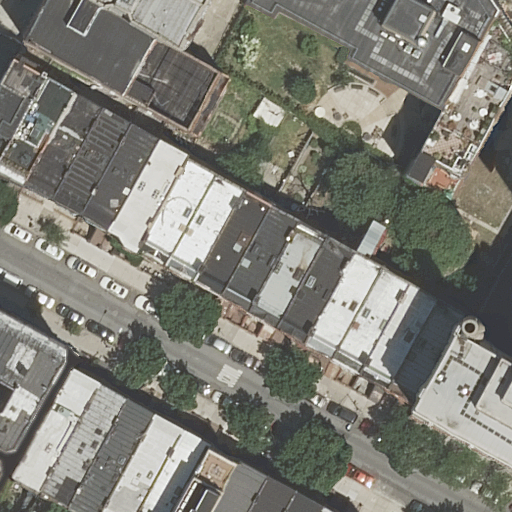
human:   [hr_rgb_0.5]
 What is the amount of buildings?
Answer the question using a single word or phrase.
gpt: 33

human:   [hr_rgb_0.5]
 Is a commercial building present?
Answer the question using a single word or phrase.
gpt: no

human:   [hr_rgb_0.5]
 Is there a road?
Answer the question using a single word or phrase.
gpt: yes

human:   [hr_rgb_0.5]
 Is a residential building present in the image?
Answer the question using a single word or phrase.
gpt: yes

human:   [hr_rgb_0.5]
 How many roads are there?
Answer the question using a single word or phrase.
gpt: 1

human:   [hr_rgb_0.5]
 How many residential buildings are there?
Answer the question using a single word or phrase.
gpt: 32

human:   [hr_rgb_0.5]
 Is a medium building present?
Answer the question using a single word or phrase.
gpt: yes

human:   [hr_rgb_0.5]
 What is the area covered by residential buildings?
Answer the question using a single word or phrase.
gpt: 4420m2

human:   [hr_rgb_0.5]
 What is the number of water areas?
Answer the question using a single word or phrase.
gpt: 0

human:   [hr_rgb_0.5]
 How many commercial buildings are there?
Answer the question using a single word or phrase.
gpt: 0

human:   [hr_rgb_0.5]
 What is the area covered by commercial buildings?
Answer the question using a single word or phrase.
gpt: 0m2

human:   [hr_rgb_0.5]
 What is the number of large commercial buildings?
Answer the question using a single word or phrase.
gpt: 0

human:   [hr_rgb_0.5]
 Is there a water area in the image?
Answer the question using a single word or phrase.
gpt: no

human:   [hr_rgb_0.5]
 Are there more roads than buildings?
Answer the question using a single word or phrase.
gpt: no

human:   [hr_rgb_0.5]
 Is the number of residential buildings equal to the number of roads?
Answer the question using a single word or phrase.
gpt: no

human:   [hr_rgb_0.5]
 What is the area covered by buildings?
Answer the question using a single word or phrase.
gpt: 4865m2

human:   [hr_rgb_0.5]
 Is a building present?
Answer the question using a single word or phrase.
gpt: yes

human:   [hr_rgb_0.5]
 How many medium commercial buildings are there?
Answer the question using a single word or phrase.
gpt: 0

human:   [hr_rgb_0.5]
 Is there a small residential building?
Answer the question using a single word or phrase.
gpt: yes

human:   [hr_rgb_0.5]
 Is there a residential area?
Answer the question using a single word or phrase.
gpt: no

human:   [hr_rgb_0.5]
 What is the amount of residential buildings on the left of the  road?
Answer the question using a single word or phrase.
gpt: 16

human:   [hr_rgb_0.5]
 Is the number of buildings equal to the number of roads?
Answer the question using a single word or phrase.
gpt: no

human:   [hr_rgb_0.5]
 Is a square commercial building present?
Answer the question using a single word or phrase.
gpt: no

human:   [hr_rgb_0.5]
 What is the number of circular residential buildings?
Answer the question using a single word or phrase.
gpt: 0

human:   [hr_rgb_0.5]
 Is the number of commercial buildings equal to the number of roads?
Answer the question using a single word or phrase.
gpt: no

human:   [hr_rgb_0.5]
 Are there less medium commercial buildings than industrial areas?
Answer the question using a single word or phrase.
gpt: no

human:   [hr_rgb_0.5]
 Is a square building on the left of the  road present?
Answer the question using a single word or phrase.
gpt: no

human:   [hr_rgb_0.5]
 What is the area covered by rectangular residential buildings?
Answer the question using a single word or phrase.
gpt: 2682m2

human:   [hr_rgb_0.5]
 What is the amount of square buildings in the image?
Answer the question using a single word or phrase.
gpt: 0

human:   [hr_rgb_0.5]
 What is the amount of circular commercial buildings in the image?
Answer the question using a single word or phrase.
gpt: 0

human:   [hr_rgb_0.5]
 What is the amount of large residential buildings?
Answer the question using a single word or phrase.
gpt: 1

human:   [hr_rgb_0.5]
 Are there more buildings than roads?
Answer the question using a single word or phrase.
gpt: yes

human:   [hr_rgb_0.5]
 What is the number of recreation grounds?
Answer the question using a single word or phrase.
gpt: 0

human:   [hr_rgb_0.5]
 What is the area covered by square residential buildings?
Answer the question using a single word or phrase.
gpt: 0m2

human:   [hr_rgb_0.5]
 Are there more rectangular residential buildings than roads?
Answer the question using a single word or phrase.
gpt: yes

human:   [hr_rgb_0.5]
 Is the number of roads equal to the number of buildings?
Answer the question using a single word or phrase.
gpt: no

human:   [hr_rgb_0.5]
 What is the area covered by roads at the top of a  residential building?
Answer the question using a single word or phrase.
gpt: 0m2

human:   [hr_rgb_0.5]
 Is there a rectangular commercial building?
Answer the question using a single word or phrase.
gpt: no

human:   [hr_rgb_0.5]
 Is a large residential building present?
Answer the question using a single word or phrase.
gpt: yes

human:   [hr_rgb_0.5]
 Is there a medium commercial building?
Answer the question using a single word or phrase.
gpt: no

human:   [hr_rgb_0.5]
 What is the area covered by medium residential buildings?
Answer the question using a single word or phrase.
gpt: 3599m2

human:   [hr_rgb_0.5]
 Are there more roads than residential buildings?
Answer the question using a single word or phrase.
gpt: no

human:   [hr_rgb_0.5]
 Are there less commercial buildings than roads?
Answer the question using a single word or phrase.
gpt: yes

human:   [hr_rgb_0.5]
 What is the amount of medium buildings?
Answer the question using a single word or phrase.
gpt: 25

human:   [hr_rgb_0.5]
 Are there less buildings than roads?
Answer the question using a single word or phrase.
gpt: no

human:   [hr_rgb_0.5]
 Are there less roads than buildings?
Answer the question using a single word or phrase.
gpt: yes

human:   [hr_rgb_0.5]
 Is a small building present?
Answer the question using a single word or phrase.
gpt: yes

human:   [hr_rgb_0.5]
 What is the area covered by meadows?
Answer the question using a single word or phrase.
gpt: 0m2

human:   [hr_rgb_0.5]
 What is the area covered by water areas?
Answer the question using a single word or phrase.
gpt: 0m2

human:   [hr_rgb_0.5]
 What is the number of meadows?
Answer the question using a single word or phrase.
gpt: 0

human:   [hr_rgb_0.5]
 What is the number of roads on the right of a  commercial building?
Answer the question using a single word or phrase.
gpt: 0

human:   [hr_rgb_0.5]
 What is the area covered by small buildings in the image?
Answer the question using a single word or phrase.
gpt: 294m2

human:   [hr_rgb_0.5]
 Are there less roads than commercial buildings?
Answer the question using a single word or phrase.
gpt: no

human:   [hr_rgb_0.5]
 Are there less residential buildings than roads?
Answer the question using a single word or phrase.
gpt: no

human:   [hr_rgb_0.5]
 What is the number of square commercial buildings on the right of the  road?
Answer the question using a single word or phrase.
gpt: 0

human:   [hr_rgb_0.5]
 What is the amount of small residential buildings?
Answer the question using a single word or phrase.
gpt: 7

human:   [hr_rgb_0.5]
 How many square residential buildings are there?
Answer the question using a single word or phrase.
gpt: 0

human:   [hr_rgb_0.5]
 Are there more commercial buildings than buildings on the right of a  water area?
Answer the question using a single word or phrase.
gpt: no

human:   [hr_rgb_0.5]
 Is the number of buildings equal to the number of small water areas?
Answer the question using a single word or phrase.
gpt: no

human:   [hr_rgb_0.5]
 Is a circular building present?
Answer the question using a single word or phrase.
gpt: no

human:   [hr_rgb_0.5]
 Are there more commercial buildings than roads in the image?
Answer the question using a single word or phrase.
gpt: no

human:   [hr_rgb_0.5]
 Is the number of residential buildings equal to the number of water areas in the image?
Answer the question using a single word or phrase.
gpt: no

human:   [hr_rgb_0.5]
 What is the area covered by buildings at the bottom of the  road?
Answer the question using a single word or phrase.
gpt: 725m2

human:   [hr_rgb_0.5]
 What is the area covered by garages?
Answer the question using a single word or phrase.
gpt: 0m2